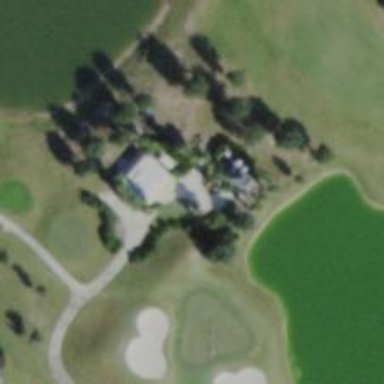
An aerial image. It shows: Path designated for golf carts.